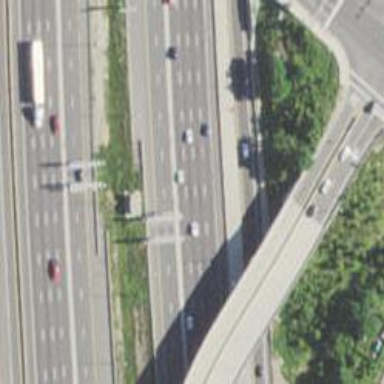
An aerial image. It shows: Toll gantry on the road.